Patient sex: M
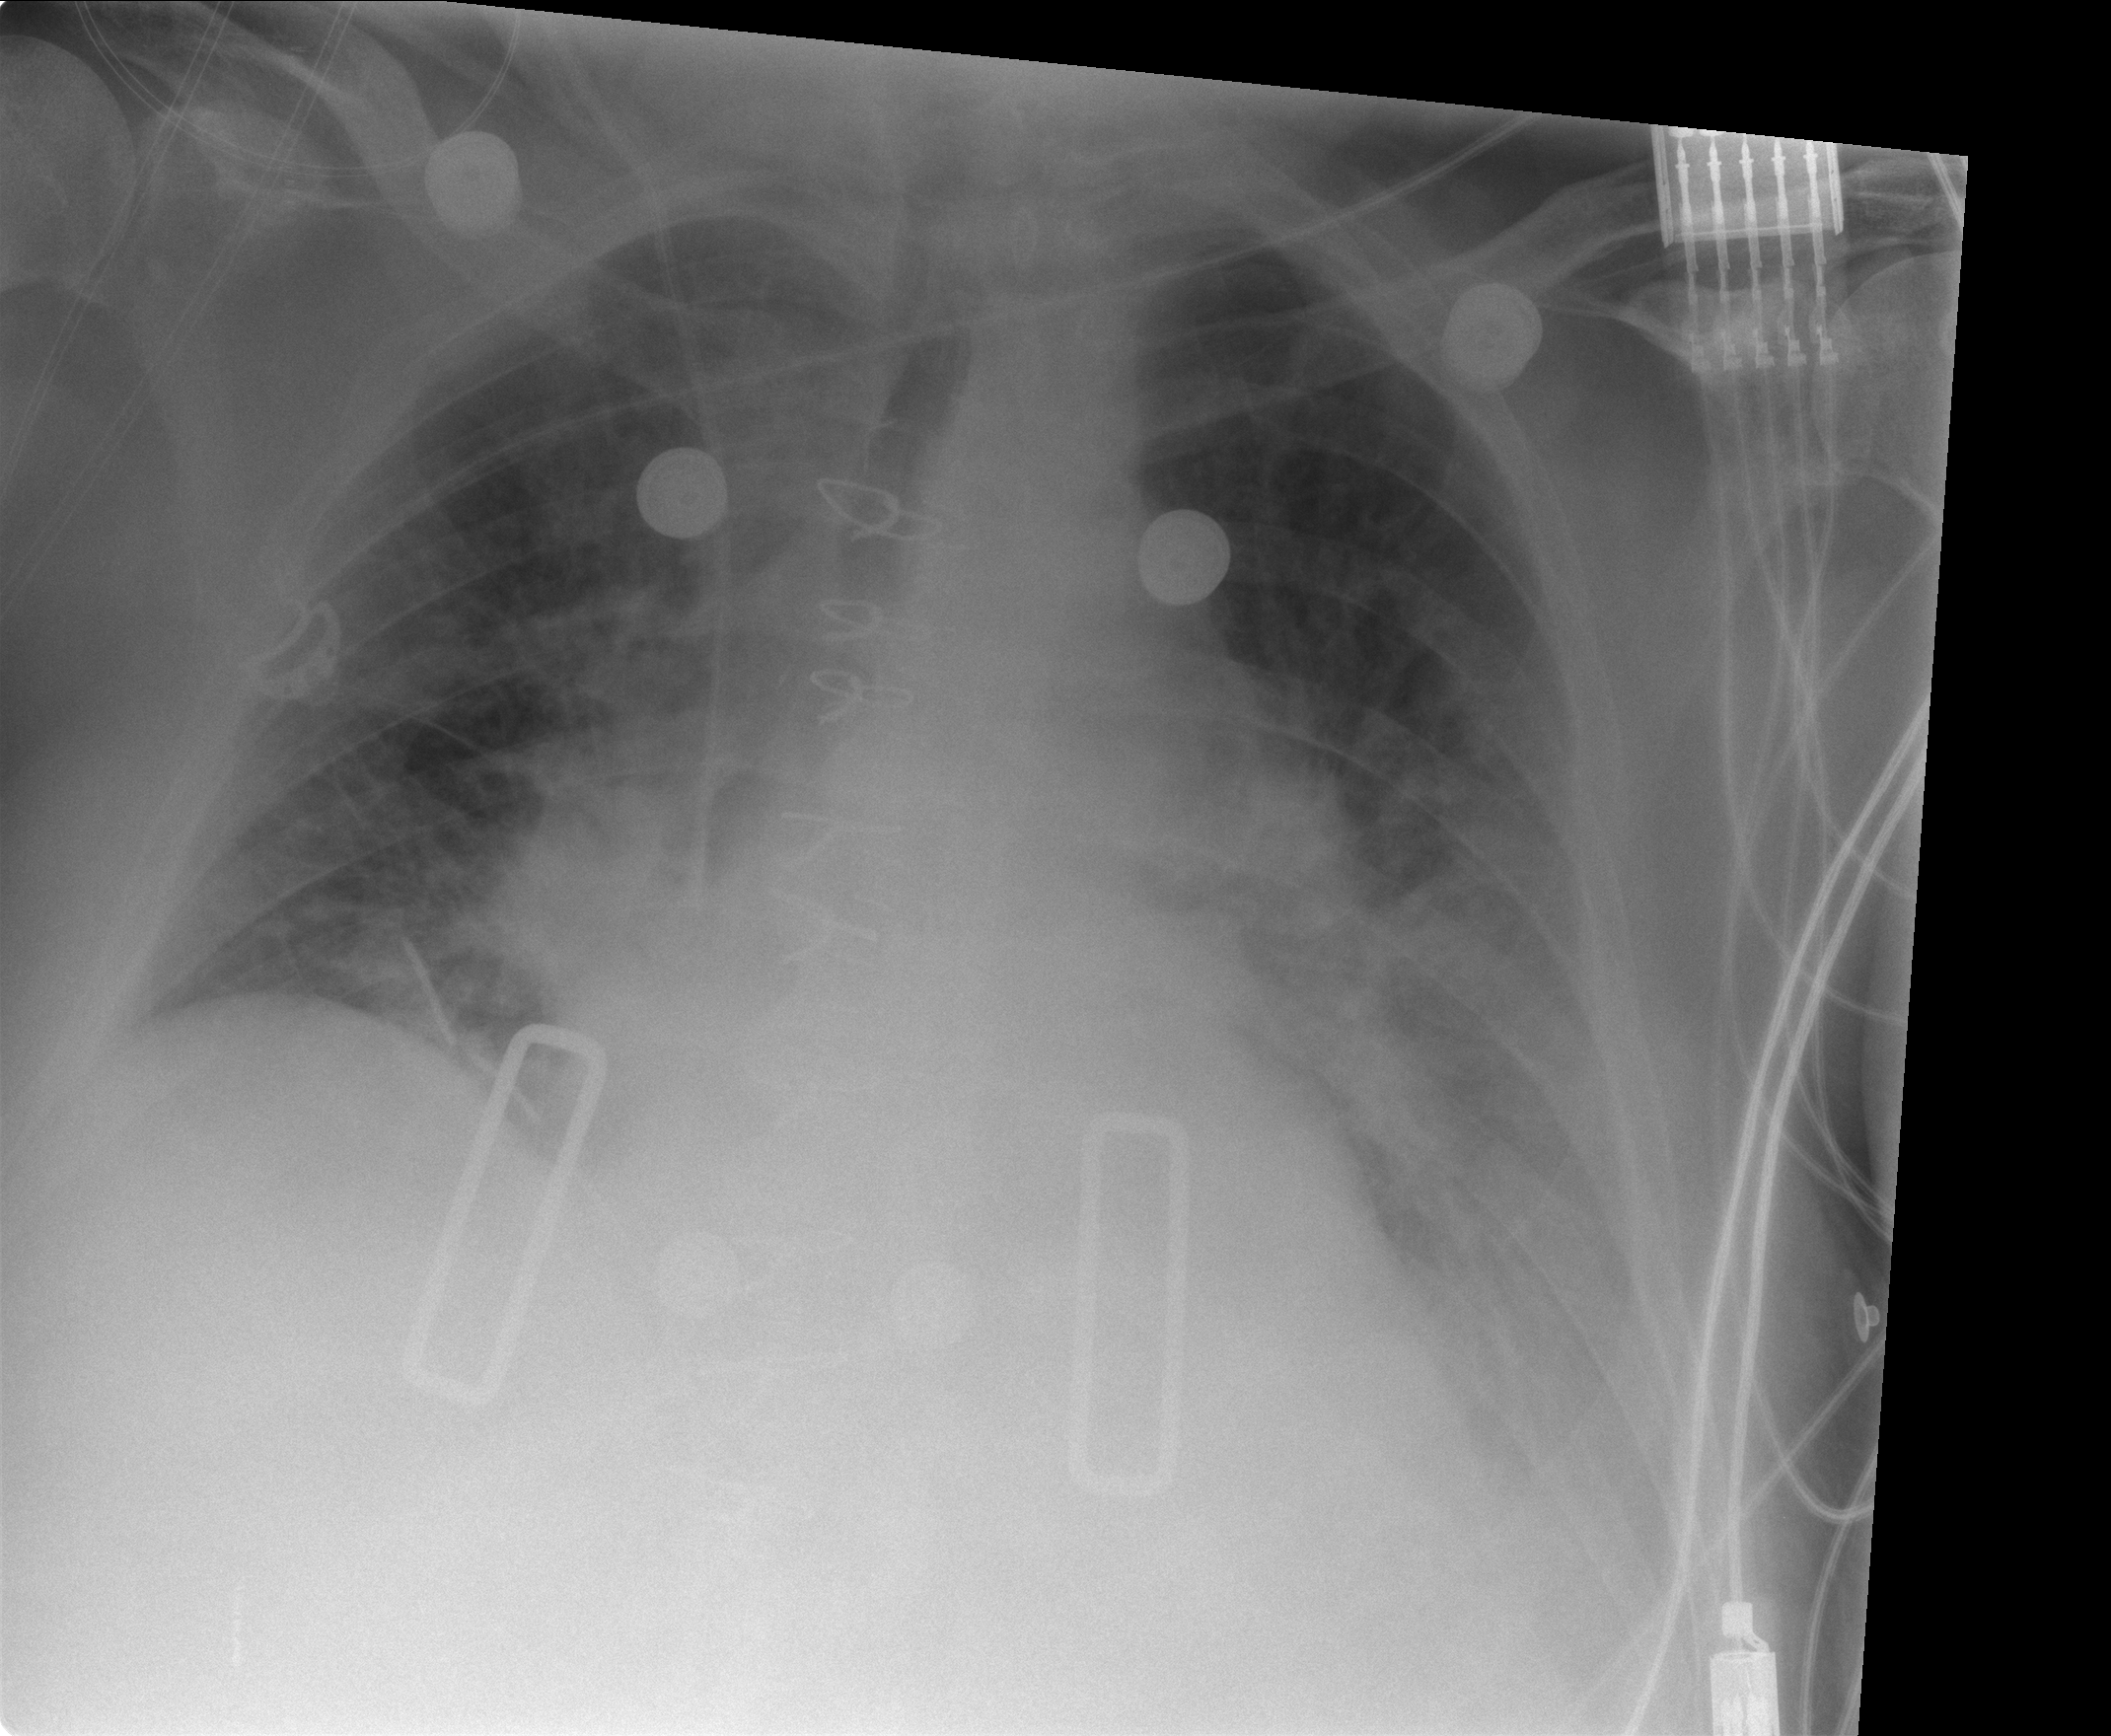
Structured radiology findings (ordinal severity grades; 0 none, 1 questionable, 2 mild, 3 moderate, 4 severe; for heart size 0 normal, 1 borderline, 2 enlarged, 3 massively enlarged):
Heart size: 2
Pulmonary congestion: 2
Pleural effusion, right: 0
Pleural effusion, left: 2
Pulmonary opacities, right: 1
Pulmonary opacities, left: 0
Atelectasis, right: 2
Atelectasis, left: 0